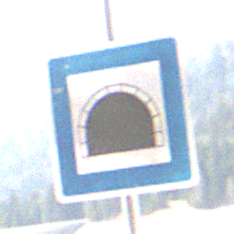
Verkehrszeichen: Tunnel
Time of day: Midday
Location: Outdoor (Nature)
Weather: PartlyCloudy
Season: NotSpecified
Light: Natural